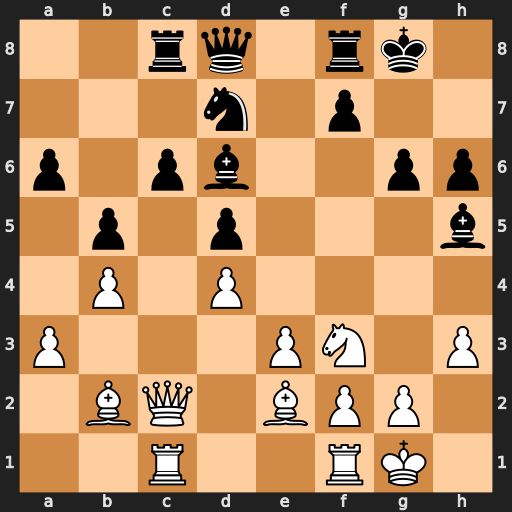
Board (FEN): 2rq1rk1/3n1p2/p1pb2pp/1p1p3b/1P1P4/P3PN1P/1BQ1BPP1/2R2RK1
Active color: w
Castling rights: -
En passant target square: -
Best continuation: g4 Bxg4 hxg4